Question:
I want to create an expandable listview like the picture. When I click on parent 1, child 1 will show and parent 2, 3, 4, 5 ... will disable.
And then when I click on anywhere in disable area, parent 1 will collapseGroup() and expandable listview is enable.
Is there any way doing like that?
Any help would be much appreciated! Thanks!
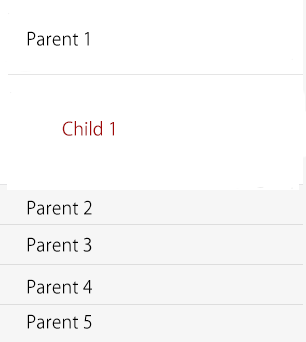
Answer: You can set setOnGroupExpandListener so if the group is epanded collapse the previous :
'''
//Group Listener Close other groups on opening other one
expandableListView.setOnGroupExpandListener(new ExpandableListView.OnGroupExpandListener() {
int previousItem = -1;
@Override
public void onGroupExpand(int groupPosition) {
if (groupPosition != previousItem){
expandableListView.collapseGroup(previousItem);
previousItem = groupPosition;
}
else{
expandableListView.collapseGroup(groupPosition);
previousItem = -1;
}
}
});
'''